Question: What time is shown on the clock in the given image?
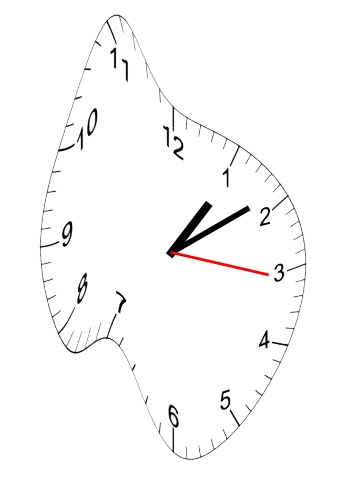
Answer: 01:09:16